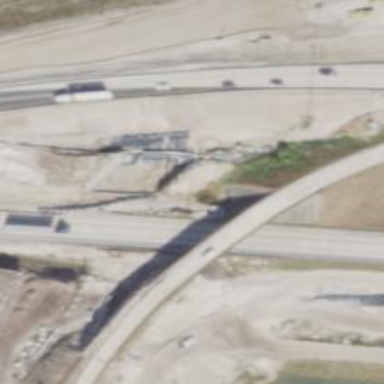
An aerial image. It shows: Bridge.